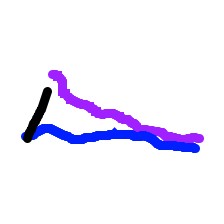
Shape: triangle